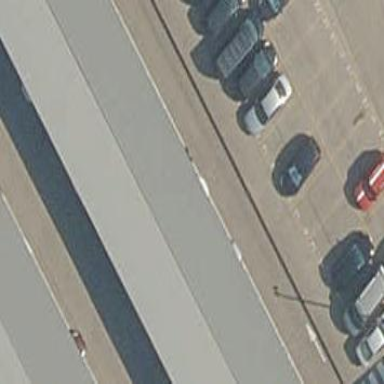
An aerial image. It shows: Carport building.